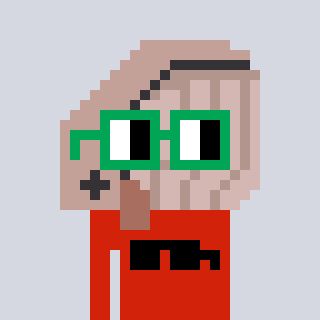
a pixel art character with square green glasses, a whale-shaped head and a red-colored body on a cool background